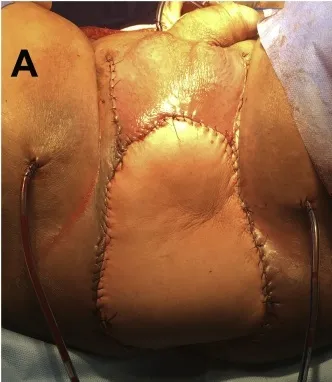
Appearance. Immediately after pelvic floor reconstruction with a vertical rectus abdominis myocutaneous (VRAM) flap.
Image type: medical_photograph (other_medical_photograph)